Question: I have the following set-up:

Where the light blue view, let's call it 'parentView', has a rectangular subview (the purple view) called 'childView'. The user can use pan touches to rotate and stretch childView by putting their finger on the point exhibited by the red dot and pushing it or pulling it.
It's possible that the 'childView' could be scaled small enough to that after the user is finished with its touches, the point denoted by the red dot would be inside of the 'parentView'.
My goal is to create a method that can detect if the red point is in the 'parentView' or not. I've written the following code:
'''
CGPoint childViewRedPoint = CGPointMake(self.bounds.size.width, self.bounds.size.height / 2);
CGPoint rotatedChildViewRedPoint = CGPointApplyAffineTransform(childViewRedPoint, CGAffineTransformMakeRotation(self.rotateAngle));
CGPoint convertedChildViewRedPoint = [self convertPoint:rotatedChildViewRedPoint toView:self.superview];
if (CGRectContainsPoint(self.superview.bounds, convertedChildViewRedPoint))
{
return YES;
}
else
{
return NO;
}
'''
First I find the red point as defined within the 'childView', then I rotate it by the amount that the view has been rotated, then I convert it to be in the 'parentViews' coordinates.
The points I'm getting don't seem to make sense and this isn't working. Was wondering if anyone knows where I'm going wrong here? Am I not taking parentViews superview into account?
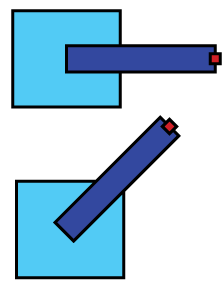
Answer: I am not 100% sure, but I think that 'convertPoint:' already takes a rotation (or any other transformation) into account, so you only need:
'''
CGPoint childViewRedPoint = CGPointMake(self.bounds.size.width, self.bounds.size.height / 2);
CGPoint convertedChildViewRedPoint = [self convertPoint:childViewRedPoint toView:self.superview];
if (CGRectContainsPoint(self.superview.bounds, convertedChildViewRedPoint))
...
'''